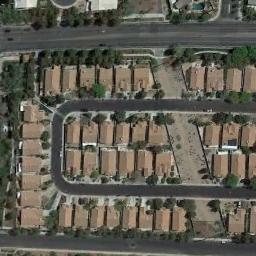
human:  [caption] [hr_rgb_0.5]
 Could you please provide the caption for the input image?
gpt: There are many roads and neatly arranged houses and trees and large lawns in densely populated areas .

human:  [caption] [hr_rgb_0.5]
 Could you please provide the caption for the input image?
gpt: Some of the houses in the residential area are red .

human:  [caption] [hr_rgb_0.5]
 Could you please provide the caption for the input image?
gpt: The dense residential is next to the road and some trees .

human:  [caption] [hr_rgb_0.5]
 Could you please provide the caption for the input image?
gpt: A dense residential area with lots of trees and houses of the same style is surrounded by some lakes .

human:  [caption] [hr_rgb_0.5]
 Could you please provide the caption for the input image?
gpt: There are many brown buildings arranged neatly on dense residential area .